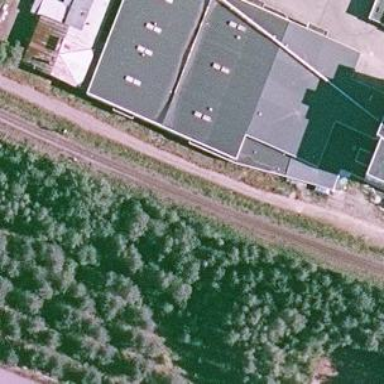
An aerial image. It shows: Continuous rail for railway.